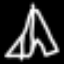
Label: The Eiffel Tower